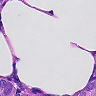
Metastatic tissue present: yes